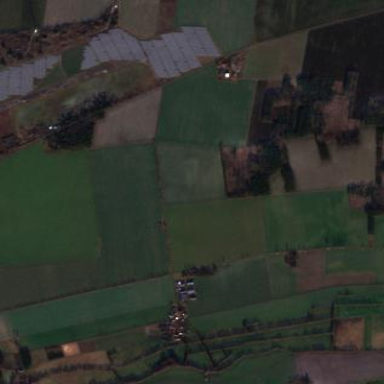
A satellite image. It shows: View of farmland.